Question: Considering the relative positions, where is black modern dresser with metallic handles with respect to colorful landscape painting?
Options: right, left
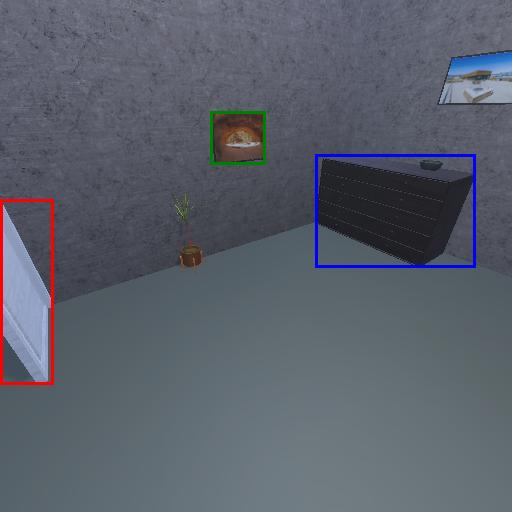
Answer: right